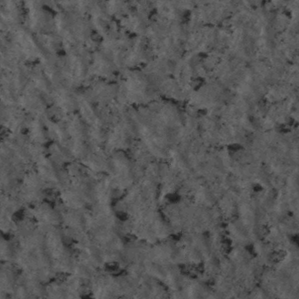
Label: frost